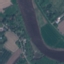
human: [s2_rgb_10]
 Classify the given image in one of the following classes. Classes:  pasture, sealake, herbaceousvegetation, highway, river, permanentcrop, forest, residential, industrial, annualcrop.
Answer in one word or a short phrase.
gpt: River